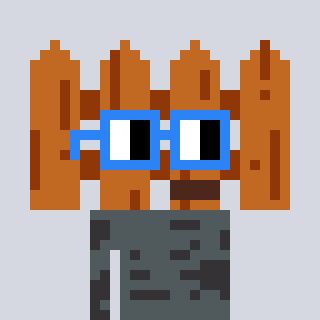
a pixel art character with square blue glasses, a fence-shaped head and a grayscale-colored body on a cool background